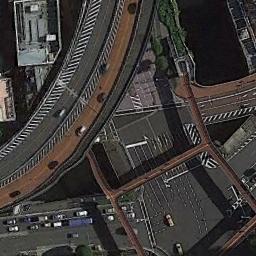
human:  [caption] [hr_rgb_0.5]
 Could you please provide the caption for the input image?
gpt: The overpass is next to the bare land with some cars .

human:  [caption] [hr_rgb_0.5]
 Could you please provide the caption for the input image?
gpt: The intricated overpasses is over the roads in the city .

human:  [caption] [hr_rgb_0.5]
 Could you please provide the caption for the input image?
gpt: There are many cars on the road under the overpass .

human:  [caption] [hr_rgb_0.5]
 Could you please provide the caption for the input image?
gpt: There are two overpasses and three lakes in this area .

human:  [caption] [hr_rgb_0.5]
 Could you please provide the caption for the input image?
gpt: There are some buildings and a river beneath the overpass .